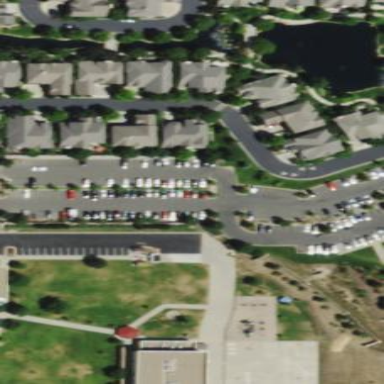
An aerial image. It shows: Parking area with surface.